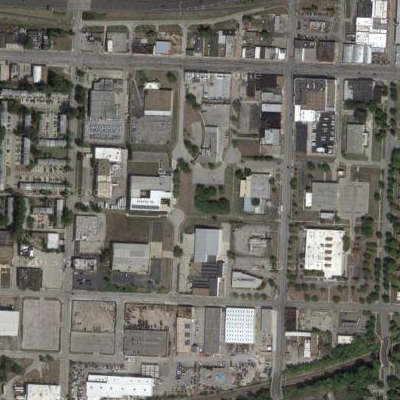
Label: cIndustry